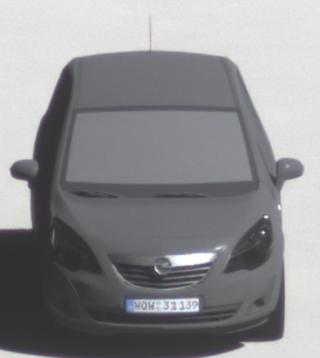
Make: Opel
Model: Meriva 1.4
Detailed model: Meriva (B)
Model produced from: 2010/05
Model produced until: 2013/11
Doors: 5
Color: gray
Road condition: dry road
Daytime: midday
Contrast: high contrast